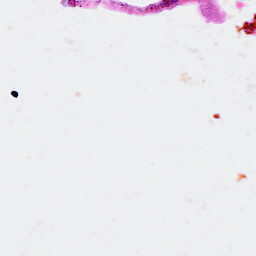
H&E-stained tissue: Breast